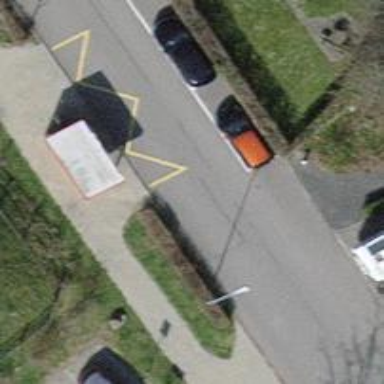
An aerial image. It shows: Bus stop with shelter for public transportation.